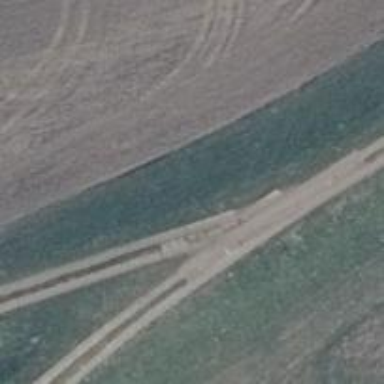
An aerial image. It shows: High-quality track road with concrete lane surface.